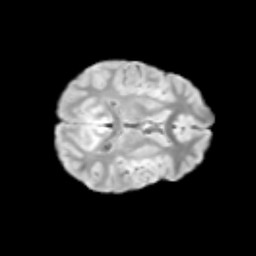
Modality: T2w
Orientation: axial
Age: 10
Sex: male
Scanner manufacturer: siemens
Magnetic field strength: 3 T
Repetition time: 3.8 s
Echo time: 0.07 s